Question: I have this data and created a pivot table from it. How can I get the pivot table to show data like table number 3, or even change those values to show as percentages?

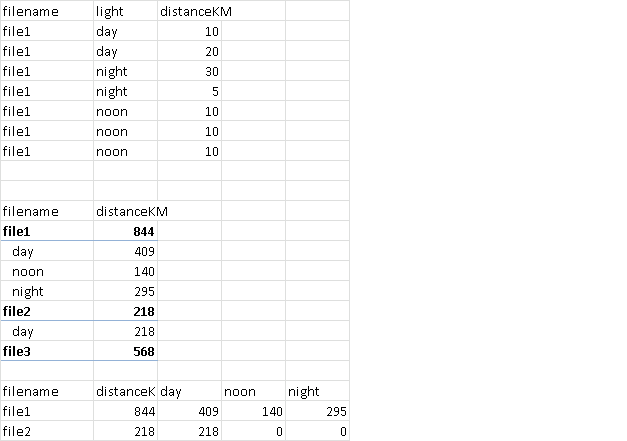
Answer: '''
filename light distanceKM
file1 day 10
file1 day 20
file1 night 30
file1 night 5
file1 noon 10
file1 noon 10
file1 noon 10
file2 day 7
file2 night 4
'''